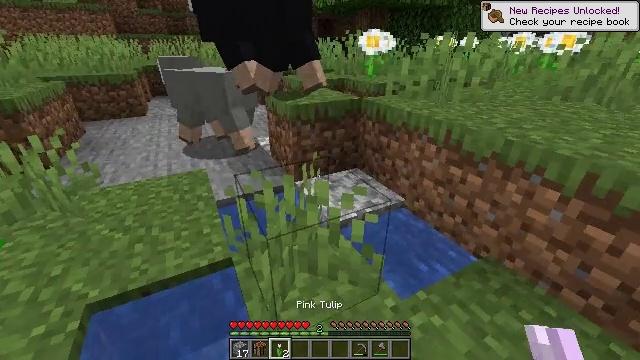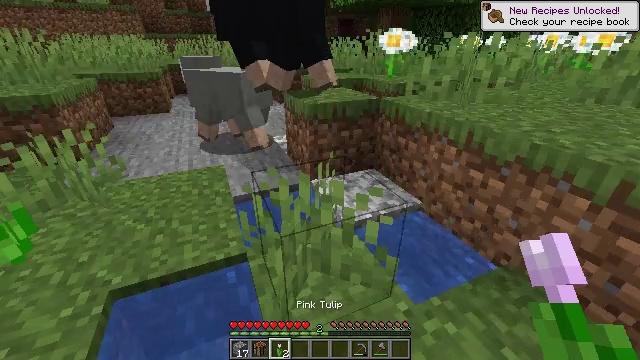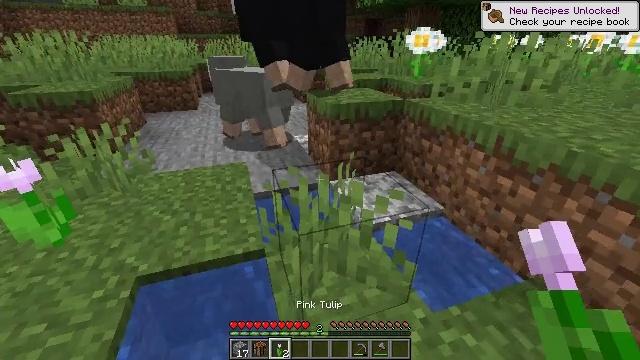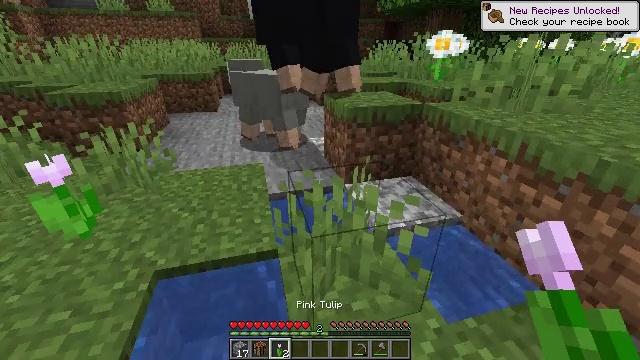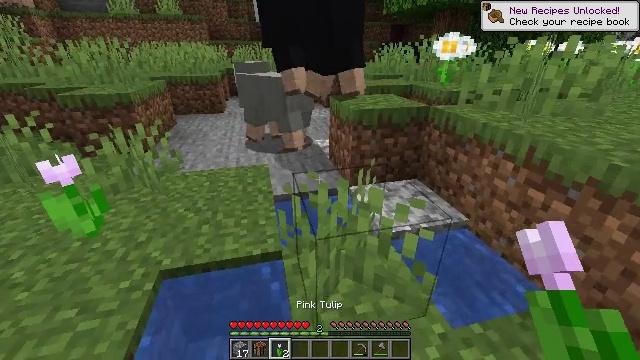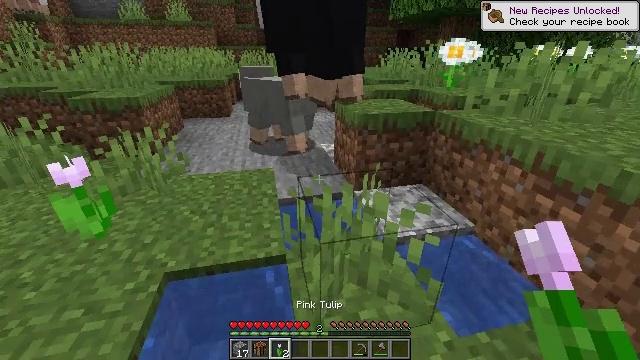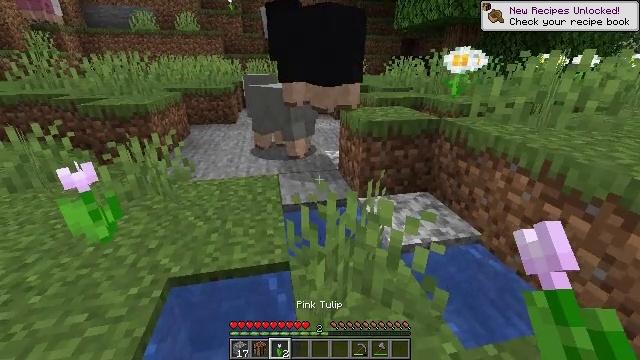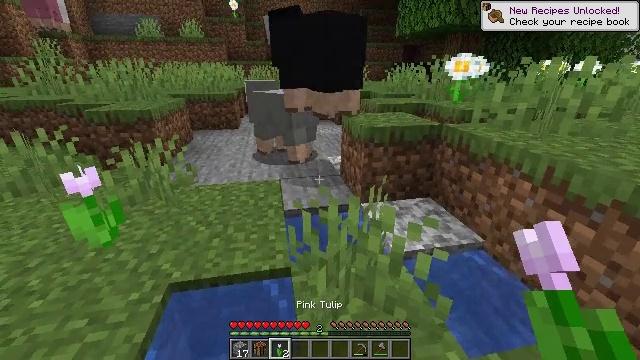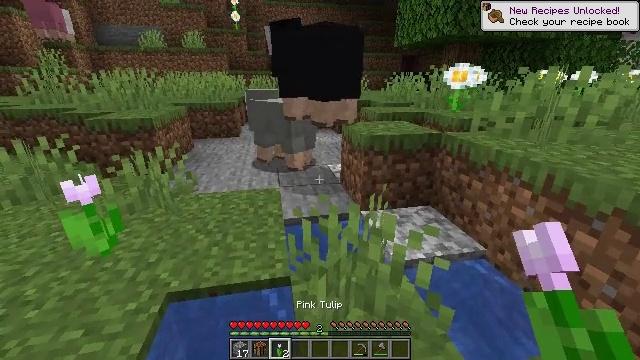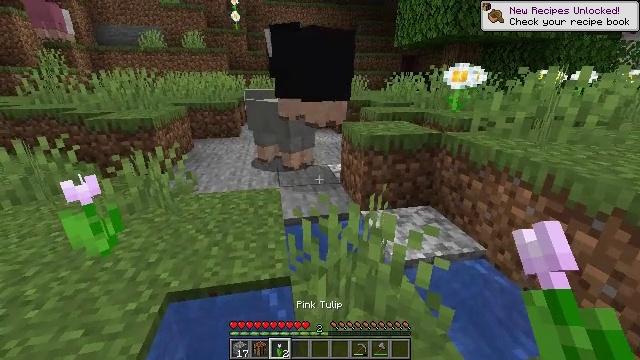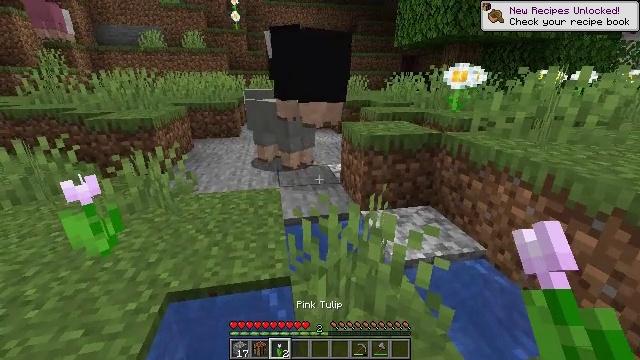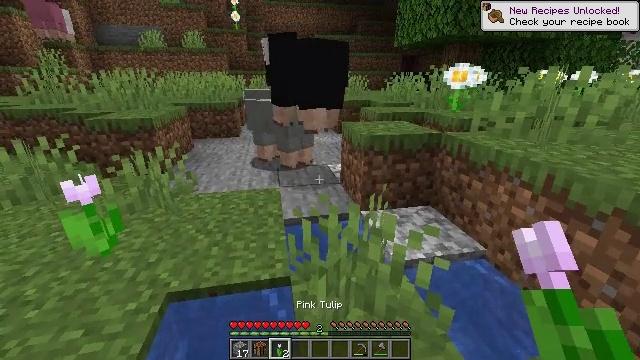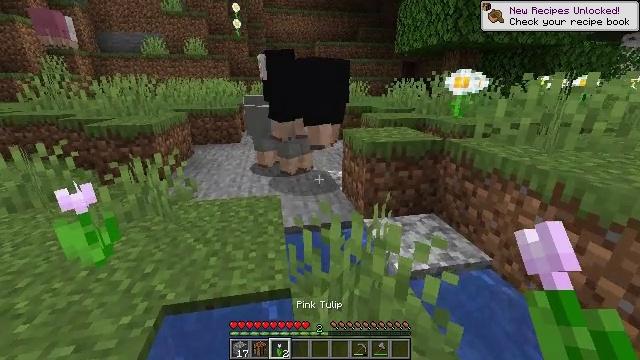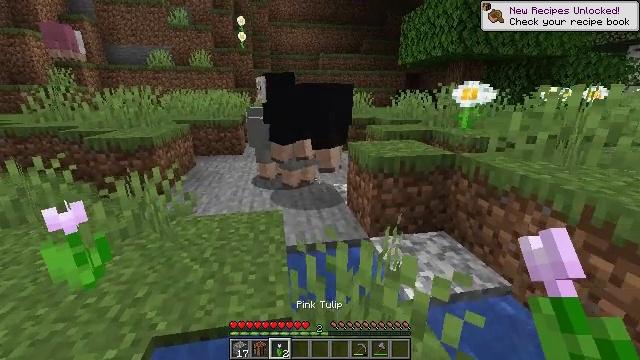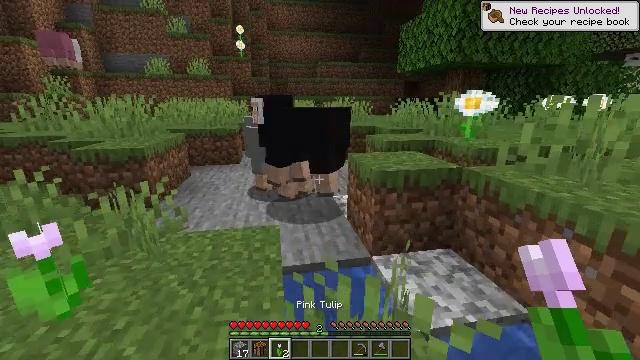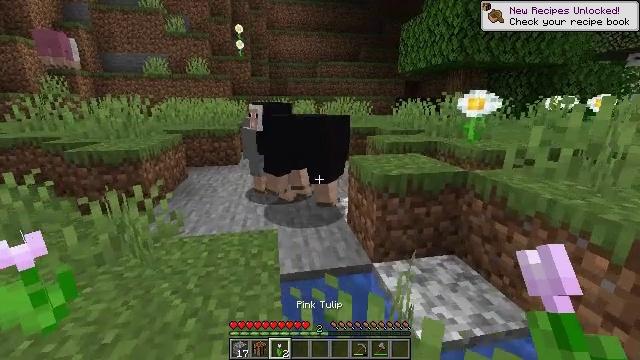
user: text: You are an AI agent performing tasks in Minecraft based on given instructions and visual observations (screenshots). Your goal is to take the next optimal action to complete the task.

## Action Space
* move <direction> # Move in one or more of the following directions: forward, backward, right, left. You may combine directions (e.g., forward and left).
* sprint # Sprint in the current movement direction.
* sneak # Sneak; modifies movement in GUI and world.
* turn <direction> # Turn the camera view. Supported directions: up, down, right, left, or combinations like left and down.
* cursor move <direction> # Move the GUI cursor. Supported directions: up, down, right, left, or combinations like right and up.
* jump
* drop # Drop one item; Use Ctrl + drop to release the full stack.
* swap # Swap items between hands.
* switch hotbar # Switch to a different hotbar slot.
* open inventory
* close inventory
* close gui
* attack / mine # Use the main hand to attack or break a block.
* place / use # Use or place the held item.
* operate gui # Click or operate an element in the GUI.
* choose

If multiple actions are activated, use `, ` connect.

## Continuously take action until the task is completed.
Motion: motion action
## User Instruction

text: Craft the pink dye.
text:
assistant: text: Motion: turn left
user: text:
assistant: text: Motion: turn left
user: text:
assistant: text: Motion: turn left
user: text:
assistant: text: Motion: turn left
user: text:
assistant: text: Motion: turn left
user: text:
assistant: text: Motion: turn left and up
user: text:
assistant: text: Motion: turn up
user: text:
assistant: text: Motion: turn up
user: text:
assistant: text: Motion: no_op
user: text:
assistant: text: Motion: no_op
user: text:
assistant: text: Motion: no_op
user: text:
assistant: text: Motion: move forward, turn up
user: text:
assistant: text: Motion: move forward, turn up
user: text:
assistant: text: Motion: move forward, turn up
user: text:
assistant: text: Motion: move forward
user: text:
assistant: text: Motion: move forward and move left
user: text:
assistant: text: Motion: move forward and move left
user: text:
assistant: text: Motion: move forward and move left, turn up
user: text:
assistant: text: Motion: move forward and move left
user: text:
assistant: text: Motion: move forward and move left, turn right
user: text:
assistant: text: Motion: move forward
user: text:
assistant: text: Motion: move forward and move left
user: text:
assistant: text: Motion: move forward and move left
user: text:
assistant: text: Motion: move forward and move left
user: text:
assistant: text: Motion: move forward and move left
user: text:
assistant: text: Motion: turn down, use / place
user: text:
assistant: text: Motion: turn down, use / place
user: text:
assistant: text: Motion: use / place
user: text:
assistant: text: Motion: use / place
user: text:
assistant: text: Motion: no_op